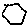
Label: hexagon